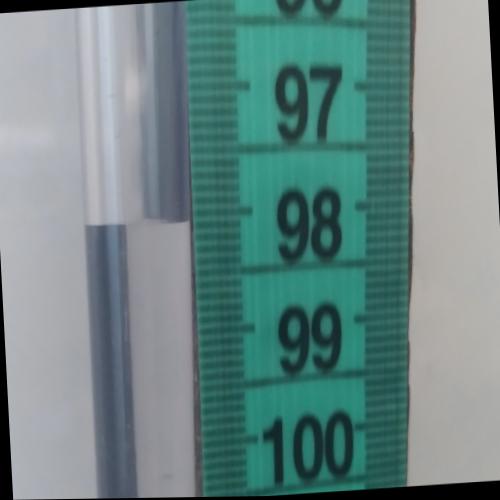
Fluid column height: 98.1 cm